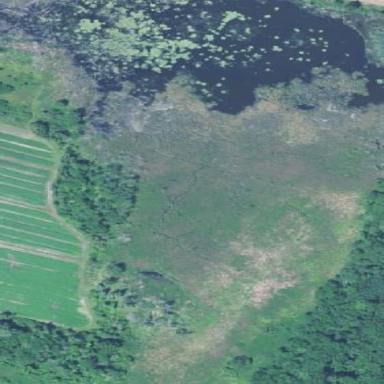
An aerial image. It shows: Marshy wetland area.